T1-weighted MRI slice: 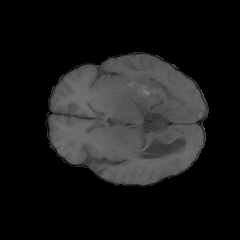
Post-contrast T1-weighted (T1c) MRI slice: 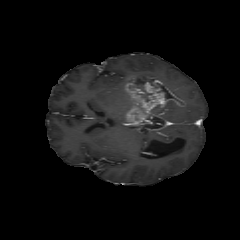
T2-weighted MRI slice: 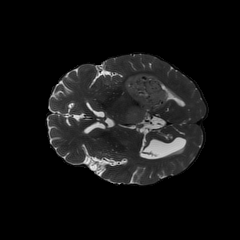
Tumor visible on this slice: yes